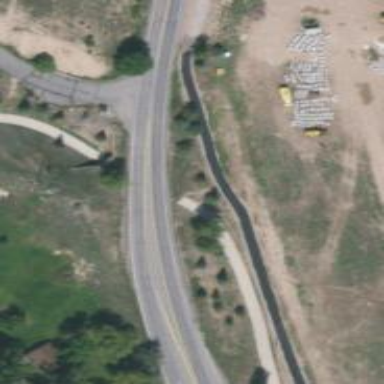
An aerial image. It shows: Track used as golf cart path.